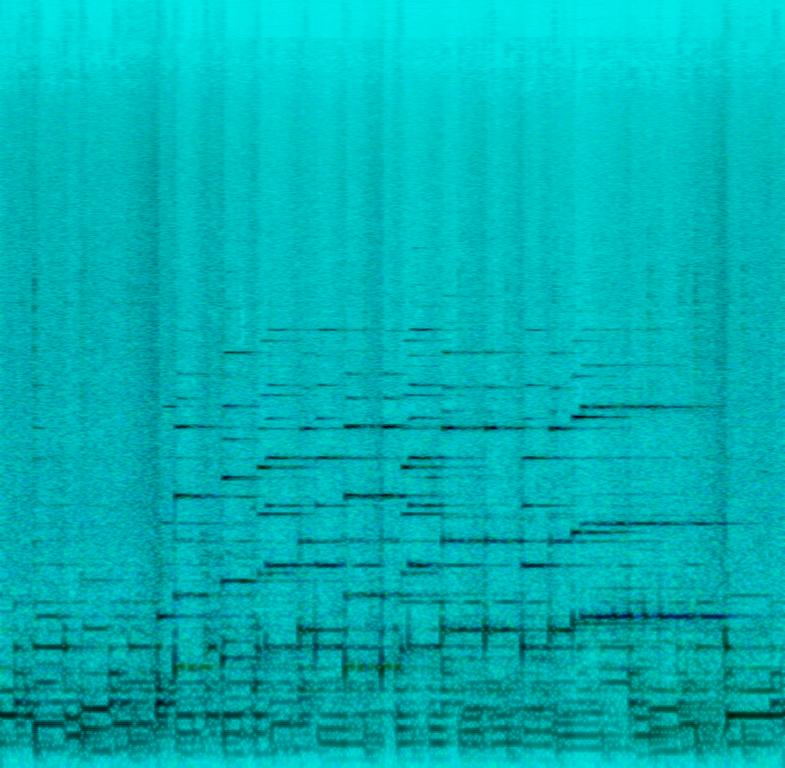
This audio contains someone playing a melody on steeldrums along to a backing track containing an e-bass playing a melody along with an e-guitar. A kick is being played on every beat. This song may be played on the streets by a busker.